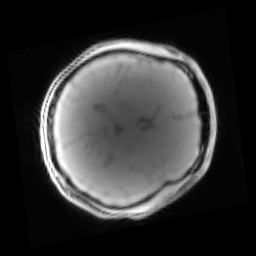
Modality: PDw
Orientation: axial
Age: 19
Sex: male
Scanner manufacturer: siemens
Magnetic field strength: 3 T
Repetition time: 0.25 s
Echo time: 0.00103 s